Question: I have a main div (the red div in the fiddle) that has a smaller vertical tab on the side (the blue div in the fiddle).
The RED div is standard BUT the Blue div is rotated through 90 degrees (as I need to have vertical text in it). This is where the problems starts.
The red div is vertically positioned at 50% so it is in the middle of the page and locked with scrolling etc.
I want to align the blue div so that the top edge of the blue div is at the same Y position as the top edge of the red div.
I would prefer NOT to use jQuery but can do if required.
Desired output :

Fiddle is here : <URL>
Here is the code I am using :
'''
<div id="main" style="position: fixed; top: 50%; margin-top: -250px; left:0; height: 500px; width: 450px; background-color:red;">
Main Content Div
</div>
<div id="vertical_div" style="overflow:hidden; position: fixed; left:350px; height:40px; width:200px; margin: auto; background-color:blue; text-align:center; color:white; -webkit-transform: rotate(90deg) translate(-50%, -50%); -moz-transform: rotate(90deg) translate(-50%, -50%); -ms-transform: rotate(90deg) translate(-50%, -50%); -o-transform: rotate(90deg) translate(-50%, -50%); transform: rotate(90deg) translate(-50%, -50%);">
Side Tab
</div>
'''
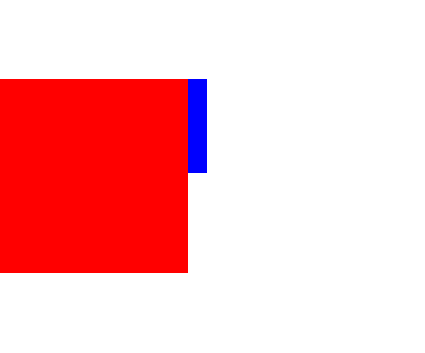
Answer: You don't need JS to align the rotated div. You can define a <URL> in CSS then, it becomes easy to align.
- '-moz-''-o-'<URL>
<URL>
'''
<div id="main">Main Content Div
<div id="verticaldiv">Side Tab</div>
</div>
'''
'''
#main {
position: fixed;
top: 50%;
margin-top: -250px;
left:0;
height: 500px;
width: 450px;
background-color:red;
}
#verticaldiv {
overflow:hidden;
position: absolute;
left:100%;
bottom:100%;
height:40px;
width:200px;
background-color:blue;
text-align:center;
color:white;
-webkit-transform: rotate(90deg);
-ms-transform: rotate(90deg);
transform: rotate(90deg);
-ms-transform-origin:0 100%;
-webkit-transform-origin: 0 100%;
transform-origin: 0 100%;
}
'''